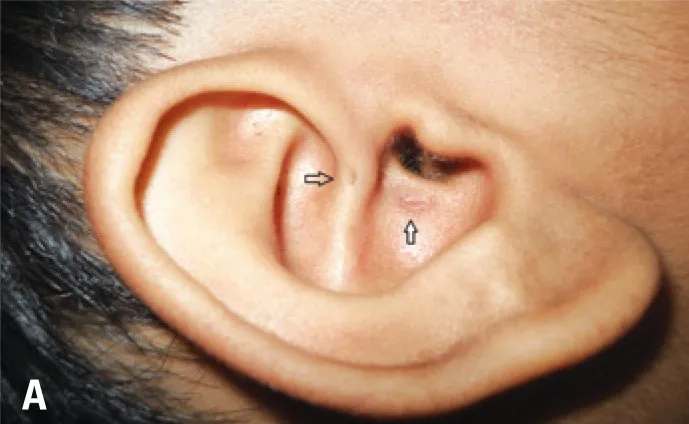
(A) The lateral aspect of the right pinna showing another pit in the ascending helix (transparent arrow). In immediate contiguity to the membranous external auditory canal is the pigmented scar (white solid arrow) that corresponds to the sinus cavity on the medial surface.
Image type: medical_photograph (other_medical_photograph)